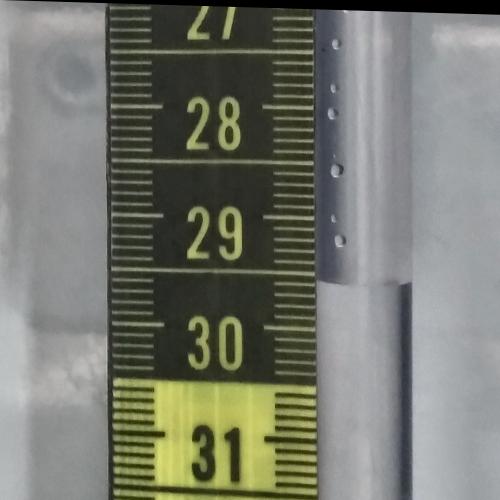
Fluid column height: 29.6 cm